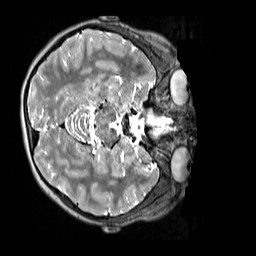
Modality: T2w
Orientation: axial
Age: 11
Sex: female
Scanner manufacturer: siemens
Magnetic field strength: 3 T
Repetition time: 3.2 s
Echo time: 0.408 s